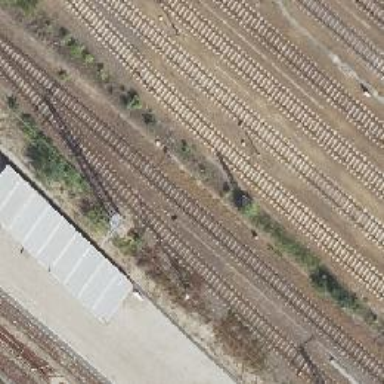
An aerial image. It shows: Railway signal.